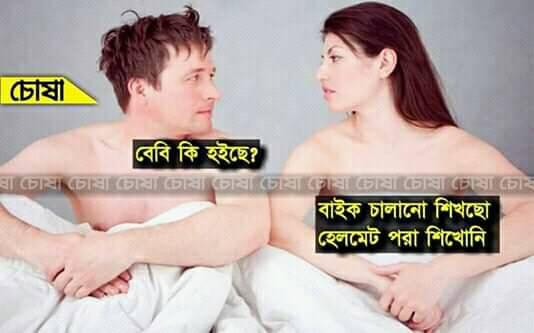
Caption: বেবি কি হইছে ?   বাইক চালানো শিখছো   হেলমেট পরা শিখোনি
Label: non-hate